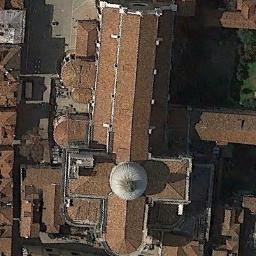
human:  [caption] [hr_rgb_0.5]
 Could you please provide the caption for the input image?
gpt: This is a church, Divided in the middle into left and right parts .

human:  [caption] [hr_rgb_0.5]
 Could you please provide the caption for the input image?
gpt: There is a red church with a white circular roof .

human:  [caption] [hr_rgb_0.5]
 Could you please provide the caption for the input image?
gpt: The church with a white circular pointed tower and the rest of the church has an orange cross-shaped roof .

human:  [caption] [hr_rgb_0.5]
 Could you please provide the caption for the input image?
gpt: A church with a brown roof with a cross-shaped roof on the main house .

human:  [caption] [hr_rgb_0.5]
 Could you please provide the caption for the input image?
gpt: There are many buildings near the church .